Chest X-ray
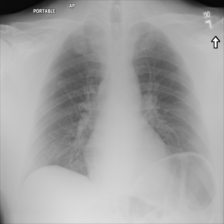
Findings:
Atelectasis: negative
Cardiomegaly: negative
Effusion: negative
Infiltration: negative
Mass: negative
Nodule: negative
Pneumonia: negative
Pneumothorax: negative
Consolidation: negative
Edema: negative
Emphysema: negative
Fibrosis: negative
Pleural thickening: negative
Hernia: negative